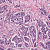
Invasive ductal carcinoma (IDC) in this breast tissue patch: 1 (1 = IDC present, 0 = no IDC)